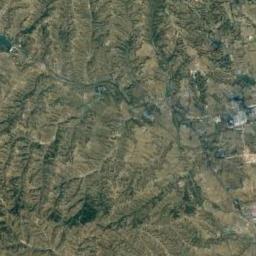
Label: mountain